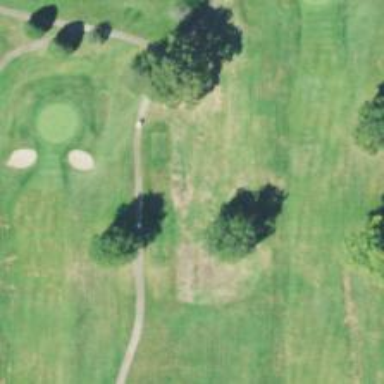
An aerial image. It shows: Path for both roads and golfers.